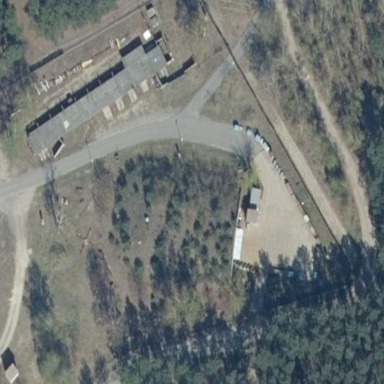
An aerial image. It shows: Bunker building.